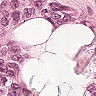
Metastatic tissue present: yes